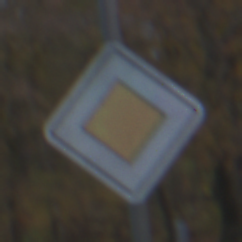
Verkehrszeichen: Vorfahrtsstrasse
Umgebung: Outdoor, Nature
Tageszeit: SunriseSunset
Wetter: PartlyCloudy
Licht: Natural
Jahreszeit: Autumn
Kontrast: LowContrast